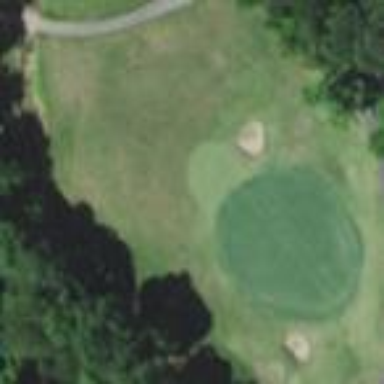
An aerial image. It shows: Rough grassy area used for golf.